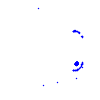
Particle: pion